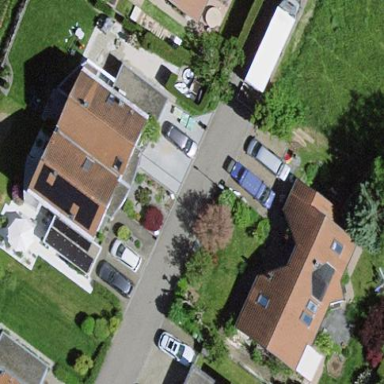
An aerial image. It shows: Simple house.